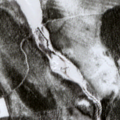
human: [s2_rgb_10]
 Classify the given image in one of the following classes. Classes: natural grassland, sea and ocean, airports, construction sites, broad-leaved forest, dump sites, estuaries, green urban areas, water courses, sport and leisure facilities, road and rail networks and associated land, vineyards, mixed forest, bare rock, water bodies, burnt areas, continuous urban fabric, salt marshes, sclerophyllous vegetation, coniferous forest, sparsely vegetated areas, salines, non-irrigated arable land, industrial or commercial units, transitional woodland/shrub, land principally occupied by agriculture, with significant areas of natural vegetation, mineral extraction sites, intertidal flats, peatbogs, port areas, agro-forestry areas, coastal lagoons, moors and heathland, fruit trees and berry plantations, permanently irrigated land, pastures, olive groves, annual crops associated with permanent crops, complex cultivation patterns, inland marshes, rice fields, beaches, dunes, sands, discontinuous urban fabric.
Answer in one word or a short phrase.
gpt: coniferous forest, mixed forest, transitional woodland/shrub, peatbogs